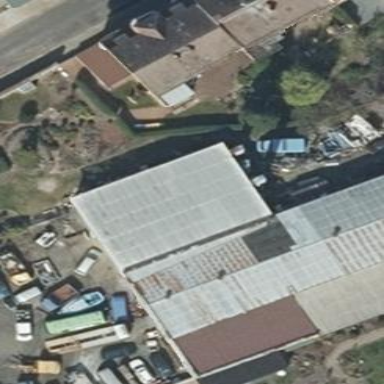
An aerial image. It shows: Commercial building.